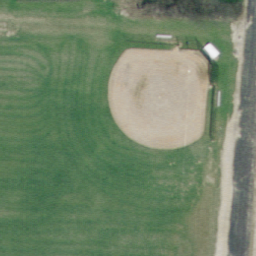
Label: baseball diamond